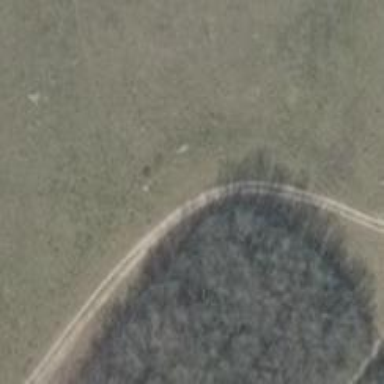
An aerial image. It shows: Grassy path.